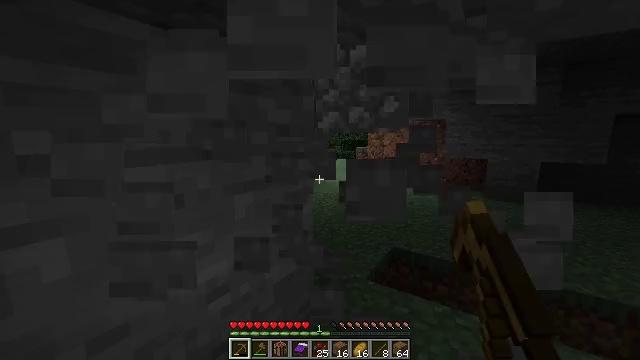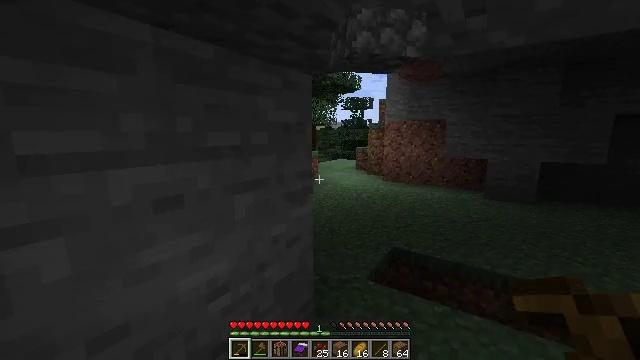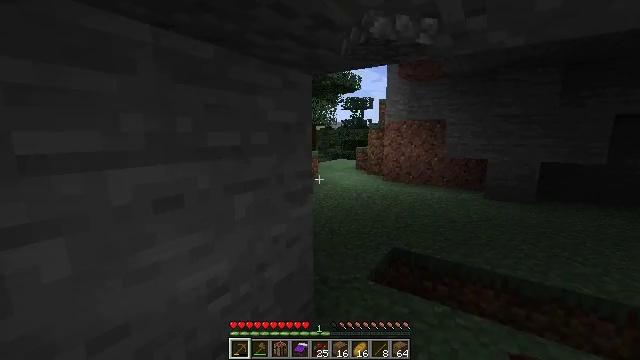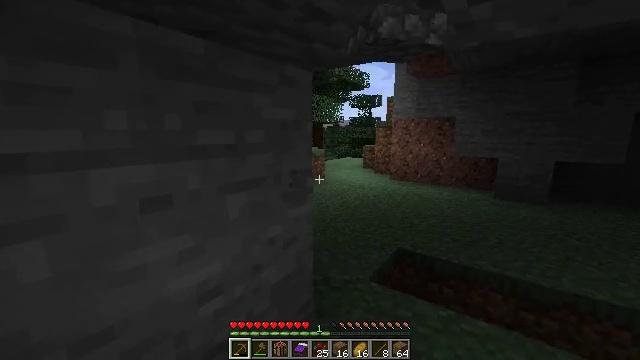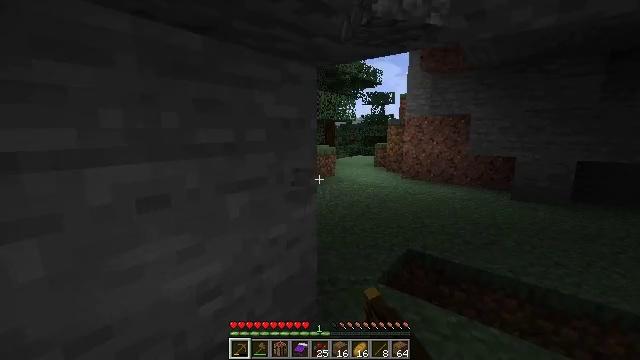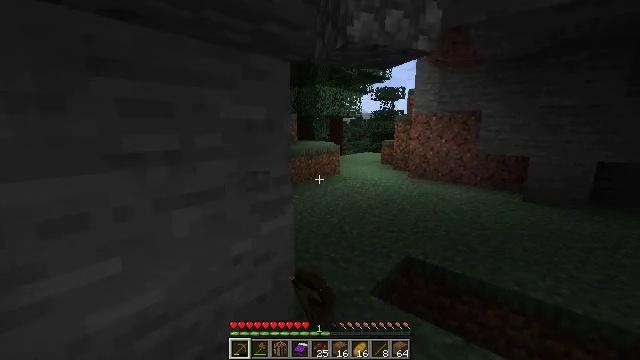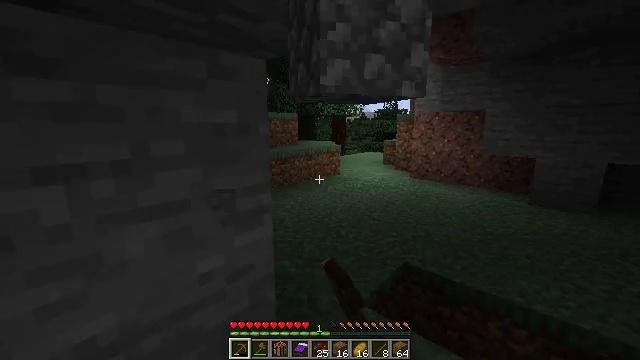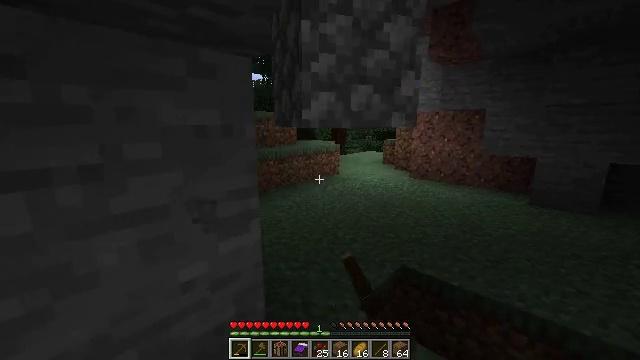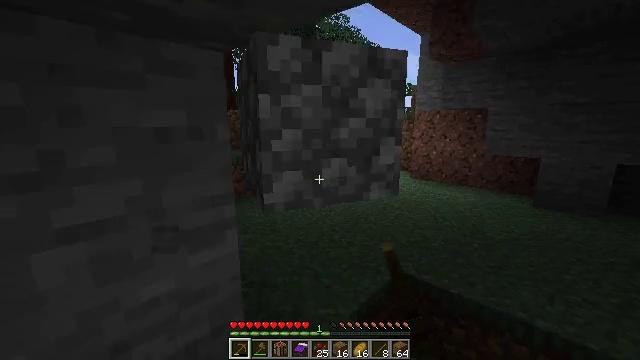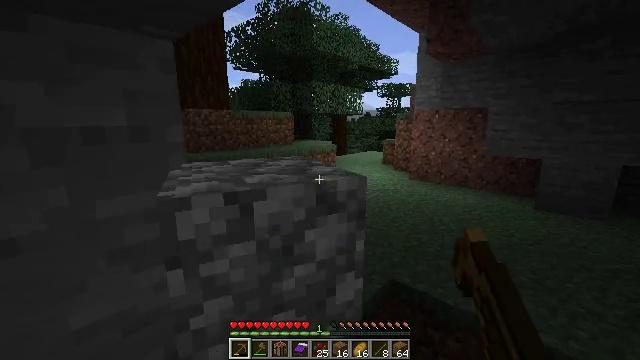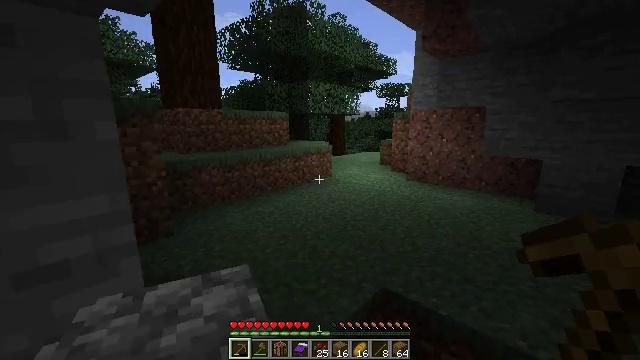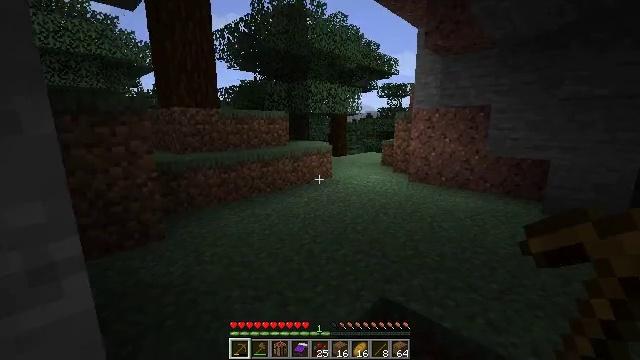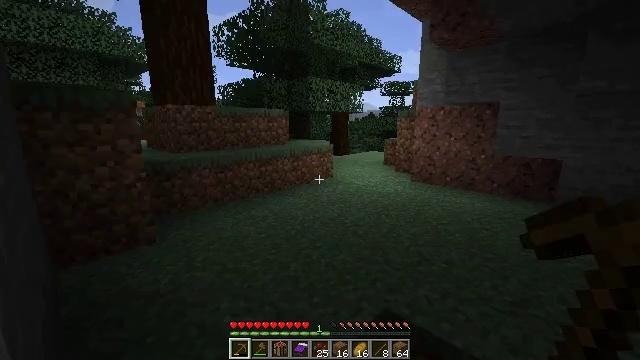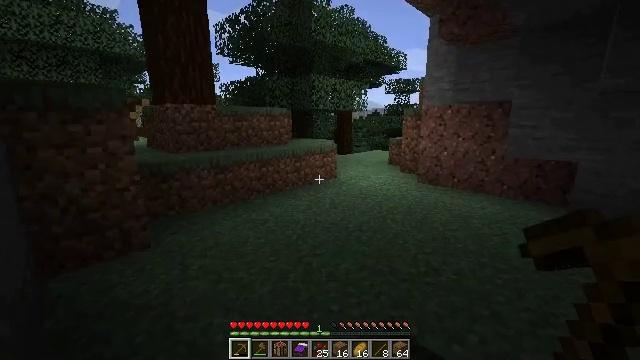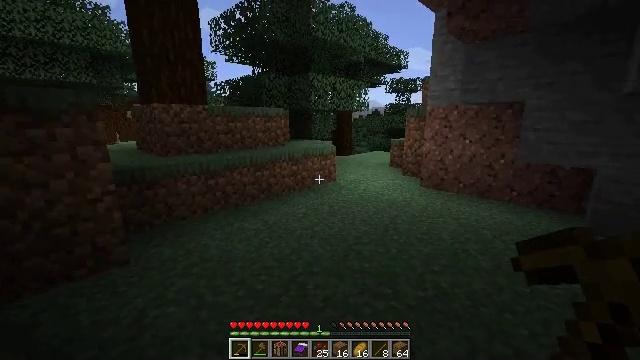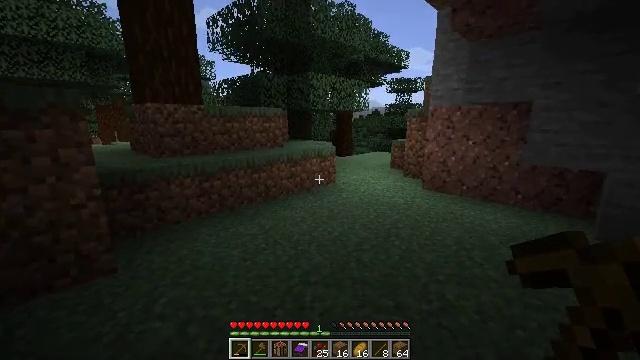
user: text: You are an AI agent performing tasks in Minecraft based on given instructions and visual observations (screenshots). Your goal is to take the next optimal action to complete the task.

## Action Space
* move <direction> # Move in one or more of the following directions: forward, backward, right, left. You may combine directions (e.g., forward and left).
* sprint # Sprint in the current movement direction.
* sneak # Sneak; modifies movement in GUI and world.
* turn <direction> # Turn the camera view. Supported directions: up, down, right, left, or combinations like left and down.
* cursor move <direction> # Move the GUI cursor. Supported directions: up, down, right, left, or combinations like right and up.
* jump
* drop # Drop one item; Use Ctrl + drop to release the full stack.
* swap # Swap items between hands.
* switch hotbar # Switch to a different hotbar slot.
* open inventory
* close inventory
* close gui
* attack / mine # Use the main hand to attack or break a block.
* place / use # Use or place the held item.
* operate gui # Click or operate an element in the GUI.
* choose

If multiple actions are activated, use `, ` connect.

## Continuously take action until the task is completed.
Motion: motion action
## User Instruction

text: Mine the large fern from the ground.
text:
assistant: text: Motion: attack / mine
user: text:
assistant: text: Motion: attack / mine
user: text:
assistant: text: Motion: move forward and move right, turn left, attack / mine
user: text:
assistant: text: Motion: move forward and move right, turn left
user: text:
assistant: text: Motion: move forward and move right, turn left
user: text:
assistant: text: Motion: move forward and move right
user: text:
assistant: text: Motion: move forward and move right
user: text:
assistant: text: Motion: move forward and move right
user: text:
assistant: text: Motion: move forward and move right
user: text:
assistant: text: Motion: move forward
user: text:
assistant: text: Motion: move forward
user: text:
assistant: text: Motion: move forward
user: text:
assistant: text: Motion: move forward
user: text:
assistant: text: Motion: move forward
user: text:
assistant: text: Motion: move forward
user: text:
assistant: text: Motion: move forward and move left
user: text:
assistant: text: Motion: move forward and move left
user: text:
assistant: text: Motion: move forward and move left
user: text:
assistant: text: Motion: move forward and move left, turn left
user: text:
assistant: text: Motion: move forward
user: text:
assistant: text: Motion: move forward
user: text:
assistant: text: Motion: move forward
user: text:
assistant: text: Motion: move forward
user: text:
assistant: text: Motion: move forward
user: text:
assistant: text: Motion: move forward, turn down
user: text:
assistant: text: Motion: move forward
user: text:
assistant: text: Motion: move forward
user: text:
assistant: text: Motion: move forward
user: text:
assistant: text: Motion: move forward, turn right
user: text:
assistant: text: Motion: move forward